Interaction volume radius: 10 \u00c5
Interaction volume height: 45 \u00c5
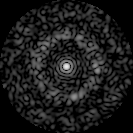
Disorder parameter: 0.8176